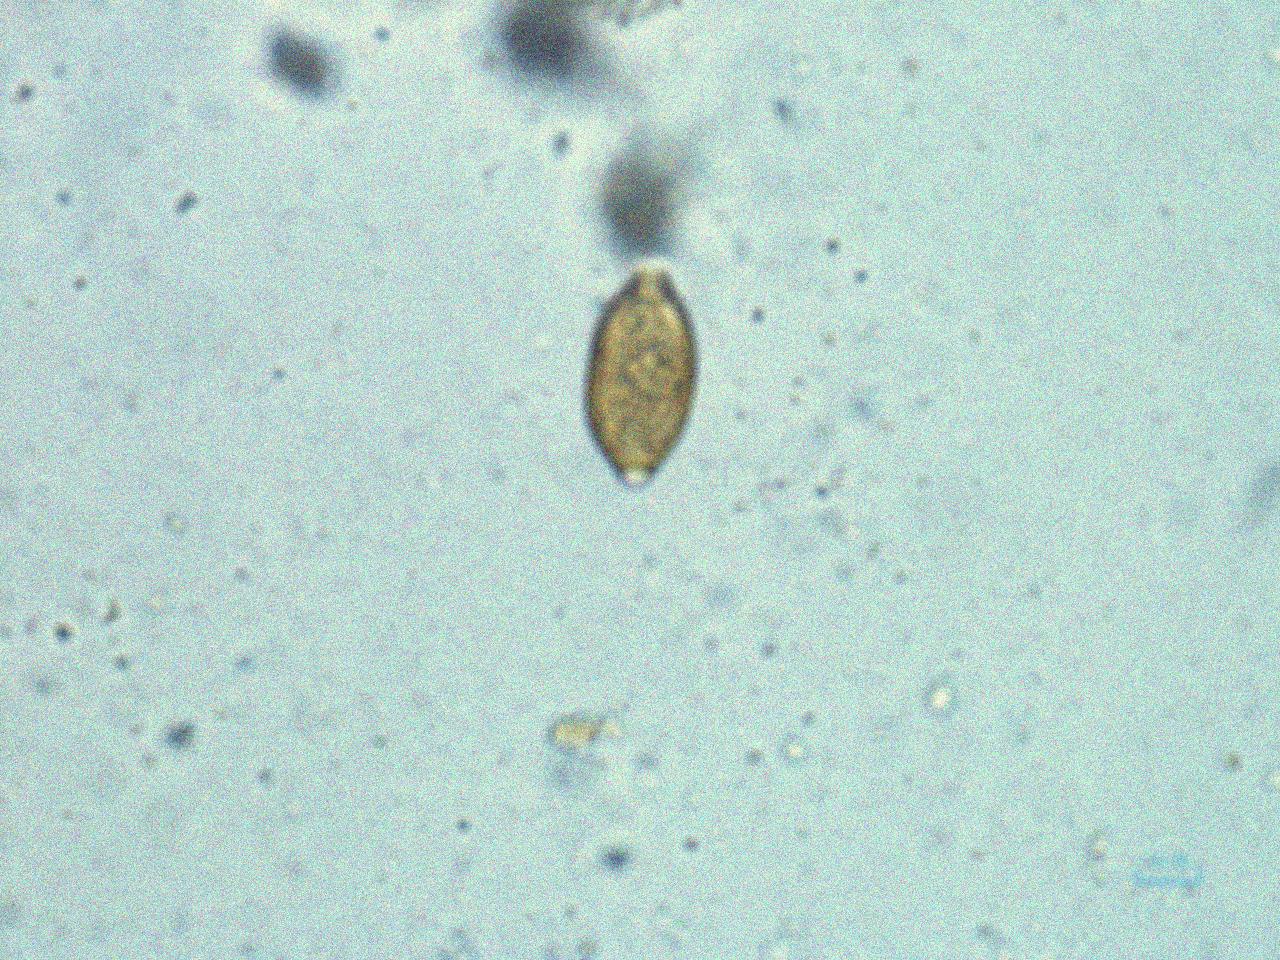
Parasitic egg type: Trichuris trichiura